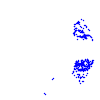
Particle: proton